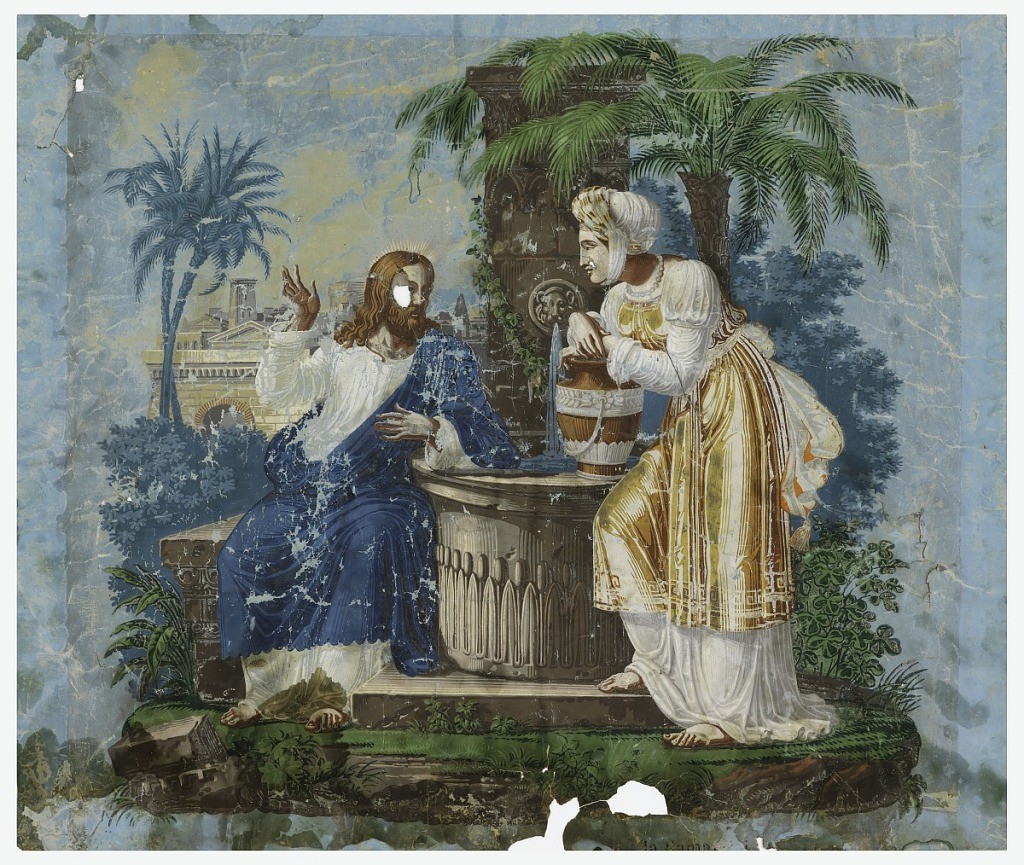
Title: Christ and the Woman of Samaria
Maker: Joseph Dufour et Cie., French, 1752–1827
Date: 1830–35
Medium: Block-printed paper
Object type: Firescreen
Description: Horizontal rectangle, depicting Christ and the Woman of Samaria at the well in front of a  landscape including palm trees and architecture in the background. Printed on blue ground.